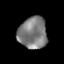
Tissue: prostate
Cell type: T cells
Senescence score: 0.3038
Nuclear area (px): 888
Mean DAPI intensity: 124.934